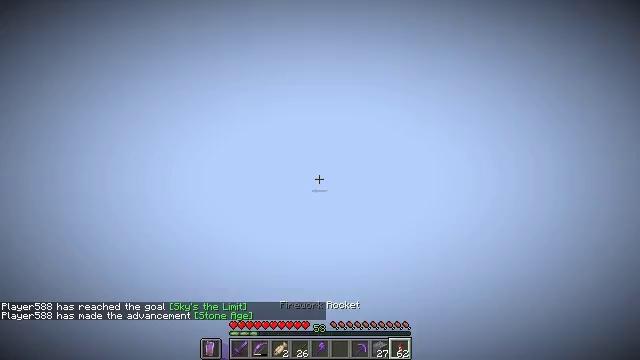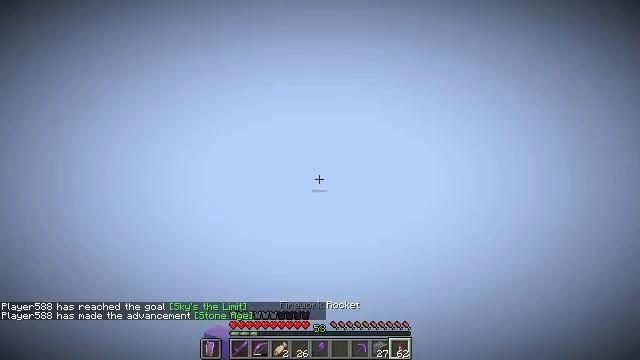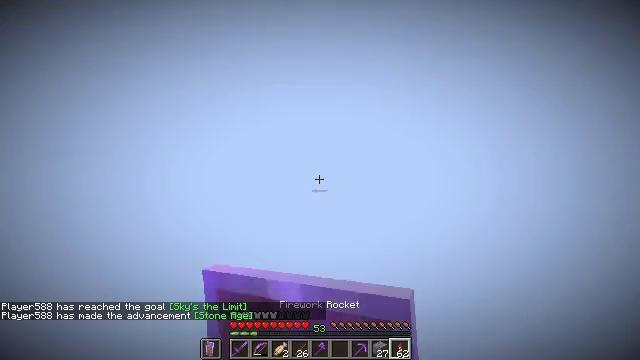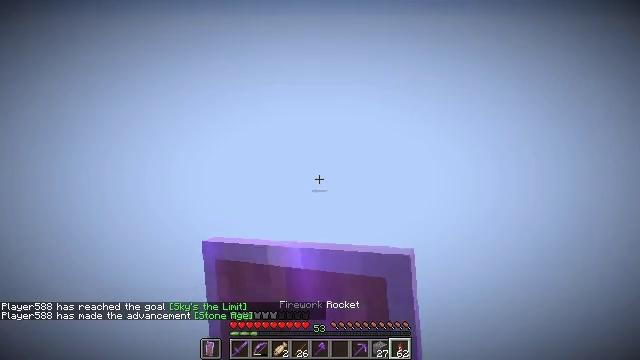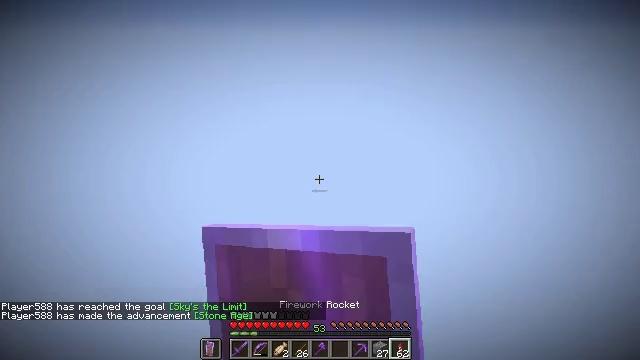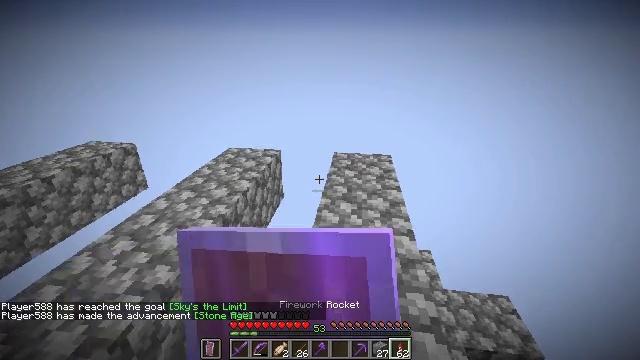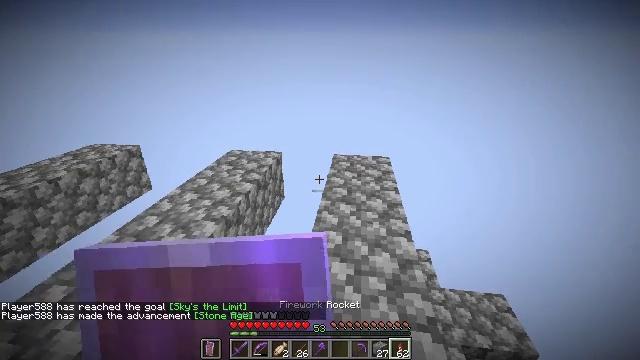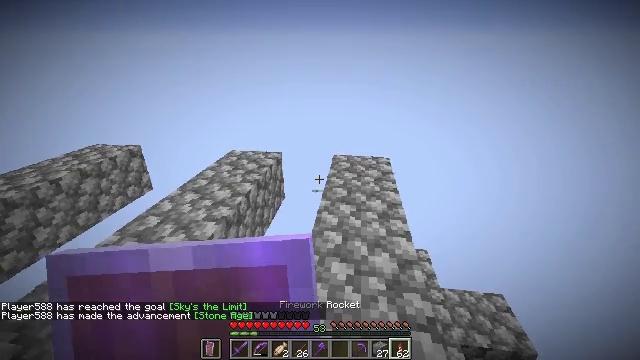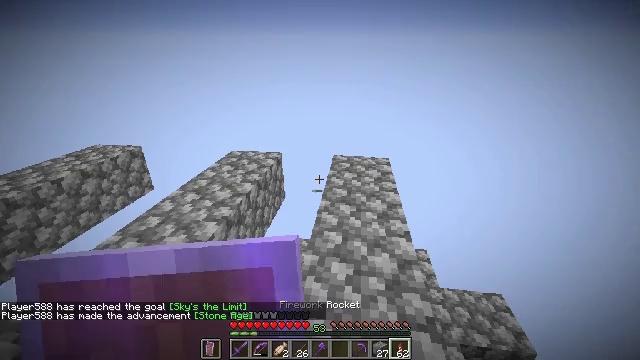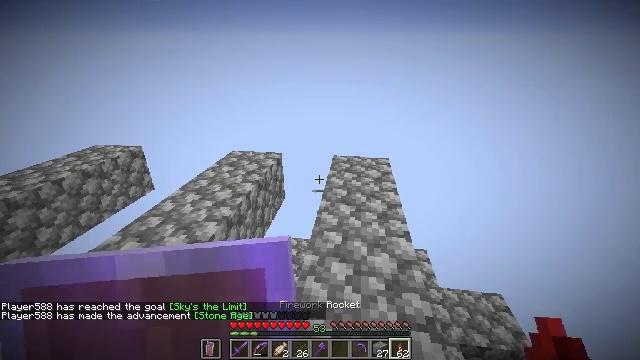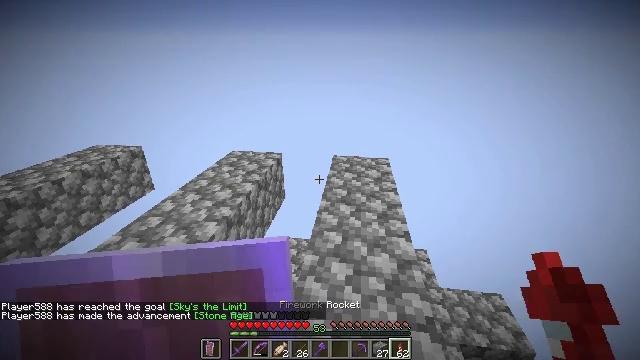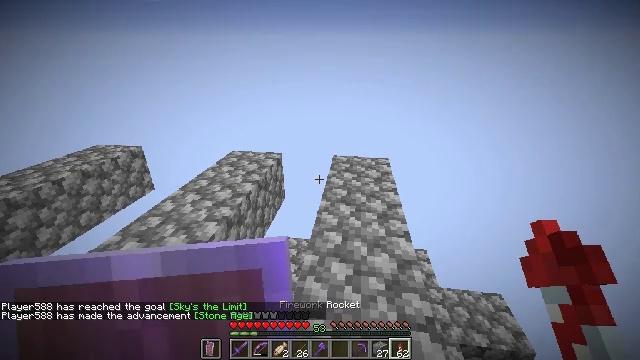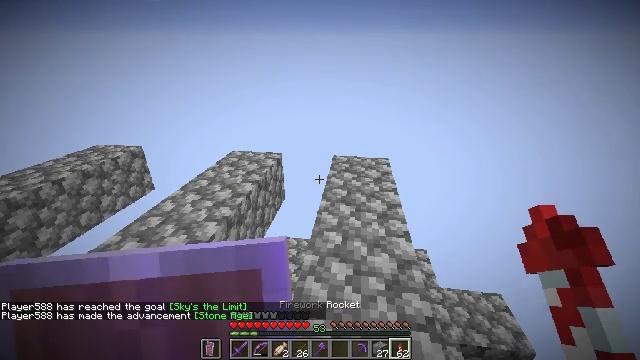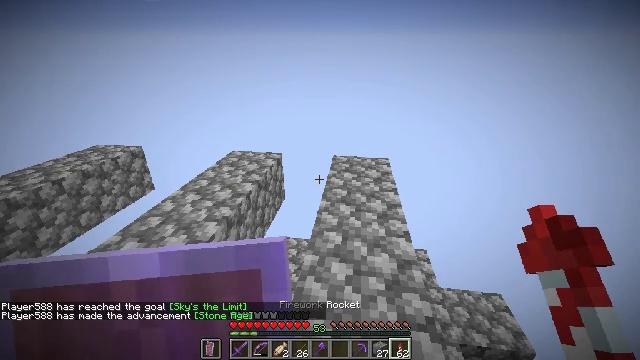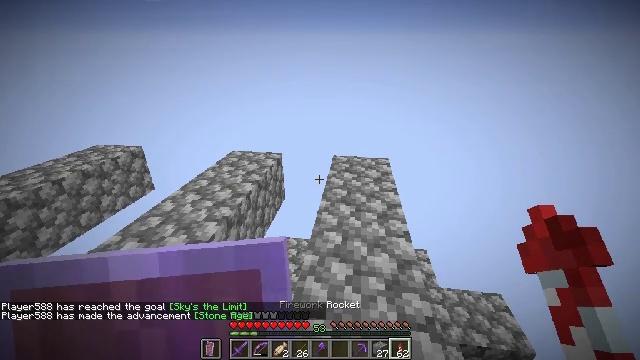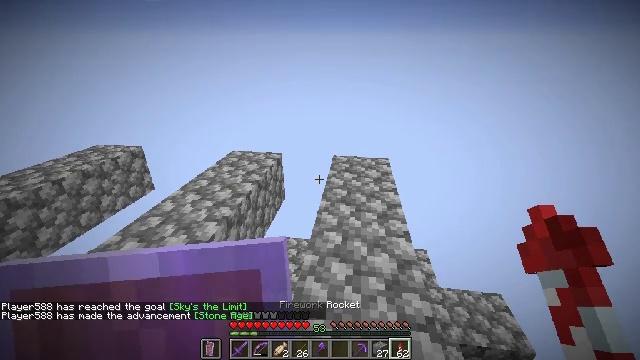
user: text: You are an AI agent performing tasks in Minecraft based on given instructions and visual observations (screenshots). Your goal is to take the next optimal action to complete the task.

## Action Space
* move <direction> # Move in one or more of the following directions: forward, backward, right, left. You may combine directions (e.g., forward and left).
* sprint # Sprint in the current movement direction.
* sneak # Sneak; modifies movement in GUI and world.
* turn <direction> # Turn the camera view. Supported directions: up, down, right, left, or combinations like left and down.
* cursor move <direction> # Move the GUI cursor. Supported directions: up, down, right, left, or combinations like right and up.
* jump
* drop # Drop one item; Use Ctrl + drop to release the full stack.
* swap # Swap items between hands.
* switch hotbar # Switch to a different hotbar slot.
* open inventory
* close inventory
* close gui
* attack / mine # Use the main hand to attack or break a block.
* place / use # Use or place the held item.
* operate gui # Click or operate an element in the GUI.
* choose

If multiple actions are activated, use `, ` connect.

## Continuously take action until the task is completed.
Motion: motion action
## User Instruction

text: Collect cobblestone blocks for construction.
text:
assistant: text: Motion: no_op
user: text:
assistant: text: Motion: no_op
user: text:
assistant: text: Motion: no_op
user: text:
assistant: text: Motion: no_op
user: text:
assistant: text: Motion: no_op
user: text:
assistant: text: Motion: no_op
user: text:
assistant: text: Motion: no_op
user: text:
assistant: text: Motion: no_op
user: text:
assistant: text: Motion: no_op
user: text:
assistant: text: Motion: no_op
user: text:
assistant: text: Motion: no_op
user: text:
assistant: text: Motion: no_op
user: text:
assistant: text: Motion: no_op
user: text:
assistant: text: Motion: no_op
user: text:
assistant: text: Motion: no_op
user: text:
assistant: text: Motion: no_op
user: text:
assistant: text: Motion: no_op
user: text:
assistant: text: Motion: no_op
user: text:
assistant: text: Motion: no_op
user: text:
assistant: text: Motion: no_op
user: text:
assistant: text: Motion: no_op
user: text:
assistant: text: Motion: no_op
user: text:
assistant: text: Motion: no_op
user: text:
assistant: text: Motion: no_op
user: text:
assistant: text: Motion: no_op
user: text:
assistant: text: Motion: no_op
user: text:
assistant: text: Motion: no_op
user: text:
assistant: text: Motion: no_op
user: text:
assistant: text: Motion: no_op
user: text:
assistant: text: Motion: no_op